Question: I have a UIImage View that is set up using AutoLayout and constraints. I fit the image to the Image View using
'''
self.selectPhoto.contentMode = UIViewContentModeScaleAspectFit;
NSLayoutConstraint *topConstraint = [NSLayoutConstraint constraintWithItem:self.topLayoutGuide attribute:NSLayoutAttributeBottom relatedBy:0 toItem:self.selectPhoto attribute:NSLayoutAttributeTop multiplier:1 constant:-10];
NSLayoutConstraint *bottomConstraint = [NSLayoutConstraint constraintWithItem:self.selectPhoto attribute:NSLayoutAttributeBottom relatedBy:0 toItem:self.caption attribute:NSLayoutAttributeTop multiplier:1 constant:-35];
[self.view addConstraint:topConstraint];
[self.view addConstraint:bottomConstraint];
self.selectPhoto.image= existingImage;
'''
It works great. Because the UIImageView is set up using AutoLayout, and the UIImage is shown using Aspect Fit, I do not know the exact frame of the image. I want the upper left hand corner of the image to be at 0,0 in the image view because I have another smaller image which the user can move around on top of it.

For example : Because of the orientation of the waterfall image the upper left hand corner is 0,23ish in the UIImageView. When the image height > image width the origin (of the image view) is 66,0. This is a problem because I want to then draw the user context of both images and save as a new image. I can't do this because I don't know where the 2 Months image is placed on the waterfall image because I don't know the origin of the waterfall image. I know where the 2 Months image is on the image VIEW, but the image doesn't take up the entire imageView. Because of the AutoLayout and Aspect Fit it differs depending on the size/orientation of the image. I added the 2Months Pan gesture to the waterfall image view, but the origins don't line up. The code for the pan gesture which is attached to the 2Months view is as follows
'''
-(void) handlePan:(UIPanGestureRecognizer *)recognizer {
CGPoint translation = [recognizer translationInView:self.view];
recognizer.view.center = CGPointMake(recognizer.view.center.x + translation.x,recognizer.view.center.y + translation.y);
[recognizer setTranslation:CGPointMake(0, 0) inView:self.view];
self.itemToEdit.stickerLocation= recognizer.view.frame;
NSLog(@"The location of the sticker is %f and y is %f", recognizer.view.frame.origin.x, recognizer.view.frame.origin.y);
}
'''
Is there a way to fit the UIImageView to the actual displayed UIImage? Basically I want to do something like 'self.selectPhoto.frame = self.selectPhoto.image.frame'
Which I can't do.
In summary : How do I know the absolute origin of my imageView after it has been placed using AutoLayout and Aspect fit?
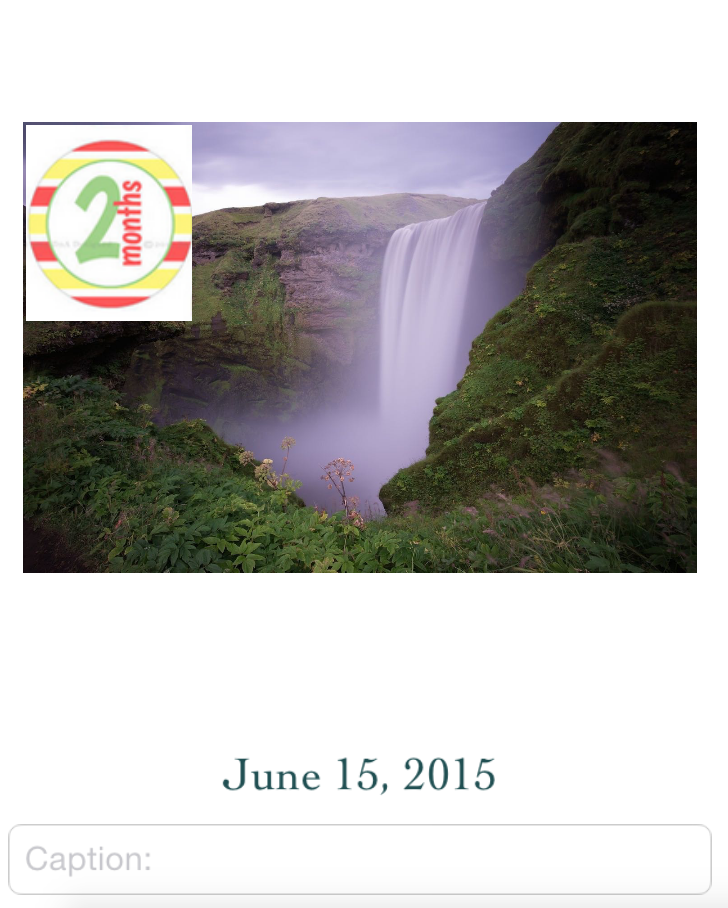
Answer: Based on <URL>, we can get the size of a 'UIImage' by accessing its 'size' property.
So, from here, the easiest way to proceed is using autolayout.
Set up your storyboard or xib with your image view on it. Go ahead and give your image view an explicit width and height constraint. Now, fill in the rest of the constraints around the image view. Keep in mind, however, that this explicit width/height on the image view will be changing as we drop different images into the image view, so our other autolayout constraints must keep this in mind.
Now, add an 'IBOutlet' for our explicit height and width constraints. This can be done the same way we add an outlet for any other UI element. Just +drag from the constraint in IB to the source file.
Now we have something like this:
'''
@property (nonatomic, weak) NSLayoutConstraint *imageHeight;
@property (nonatomic, weak) NSLayoutConstraint *imageWidth;
'''
Now, each time we change the image view's image, we update the 'constant' part of these constraints:
'''
self.imageHeight.constant = newImage.size.height;
self.imageWidth.constant = newImage.size.width;
'''
---
Now, using the above approach means that our image view will always have the exact same size as our image. This could mean that it stretches way outside the bounds of the screen or fills up just a tiny portion of the screen.
An alternative approach would be to use an aspect ratio constraint. Once again, start by giving your image view an aspect ratio constraint, relating its height to its width. Now go around and set up the rest of your autolayout constraints for the view. Perhaps you want the top left corner pinned to a specific location.
While you're doing this, you will also want to probably set some less than or equal to constraints for the image view's width and height. These constraints will make sure that no matter the size or shape of the image, the image view will be smaller than your specified size (and therefore stay on screen).
Once again, add an outlet for your aspect ratio constraint. We'll be modifying this each time we change the image view's image:
'''
@property (nonatomic, weak) NSLayoutConstraint *imageRatio;
'''
Now, instead of the 'constant' property (we want to leave that at zero), we'll be modifying the 'multiplier' property of the ratio constraint. Whether the width is on top or bottom depends exactly on how the constraint is hooked up, so it may require some trial and error. But the gist of it is, we want something like this:
'''
self.imageRatio.multiplier = newImage.size.height / newImage.size.width;
'''
(And again, you may have to flip height/width here.)